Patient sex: F
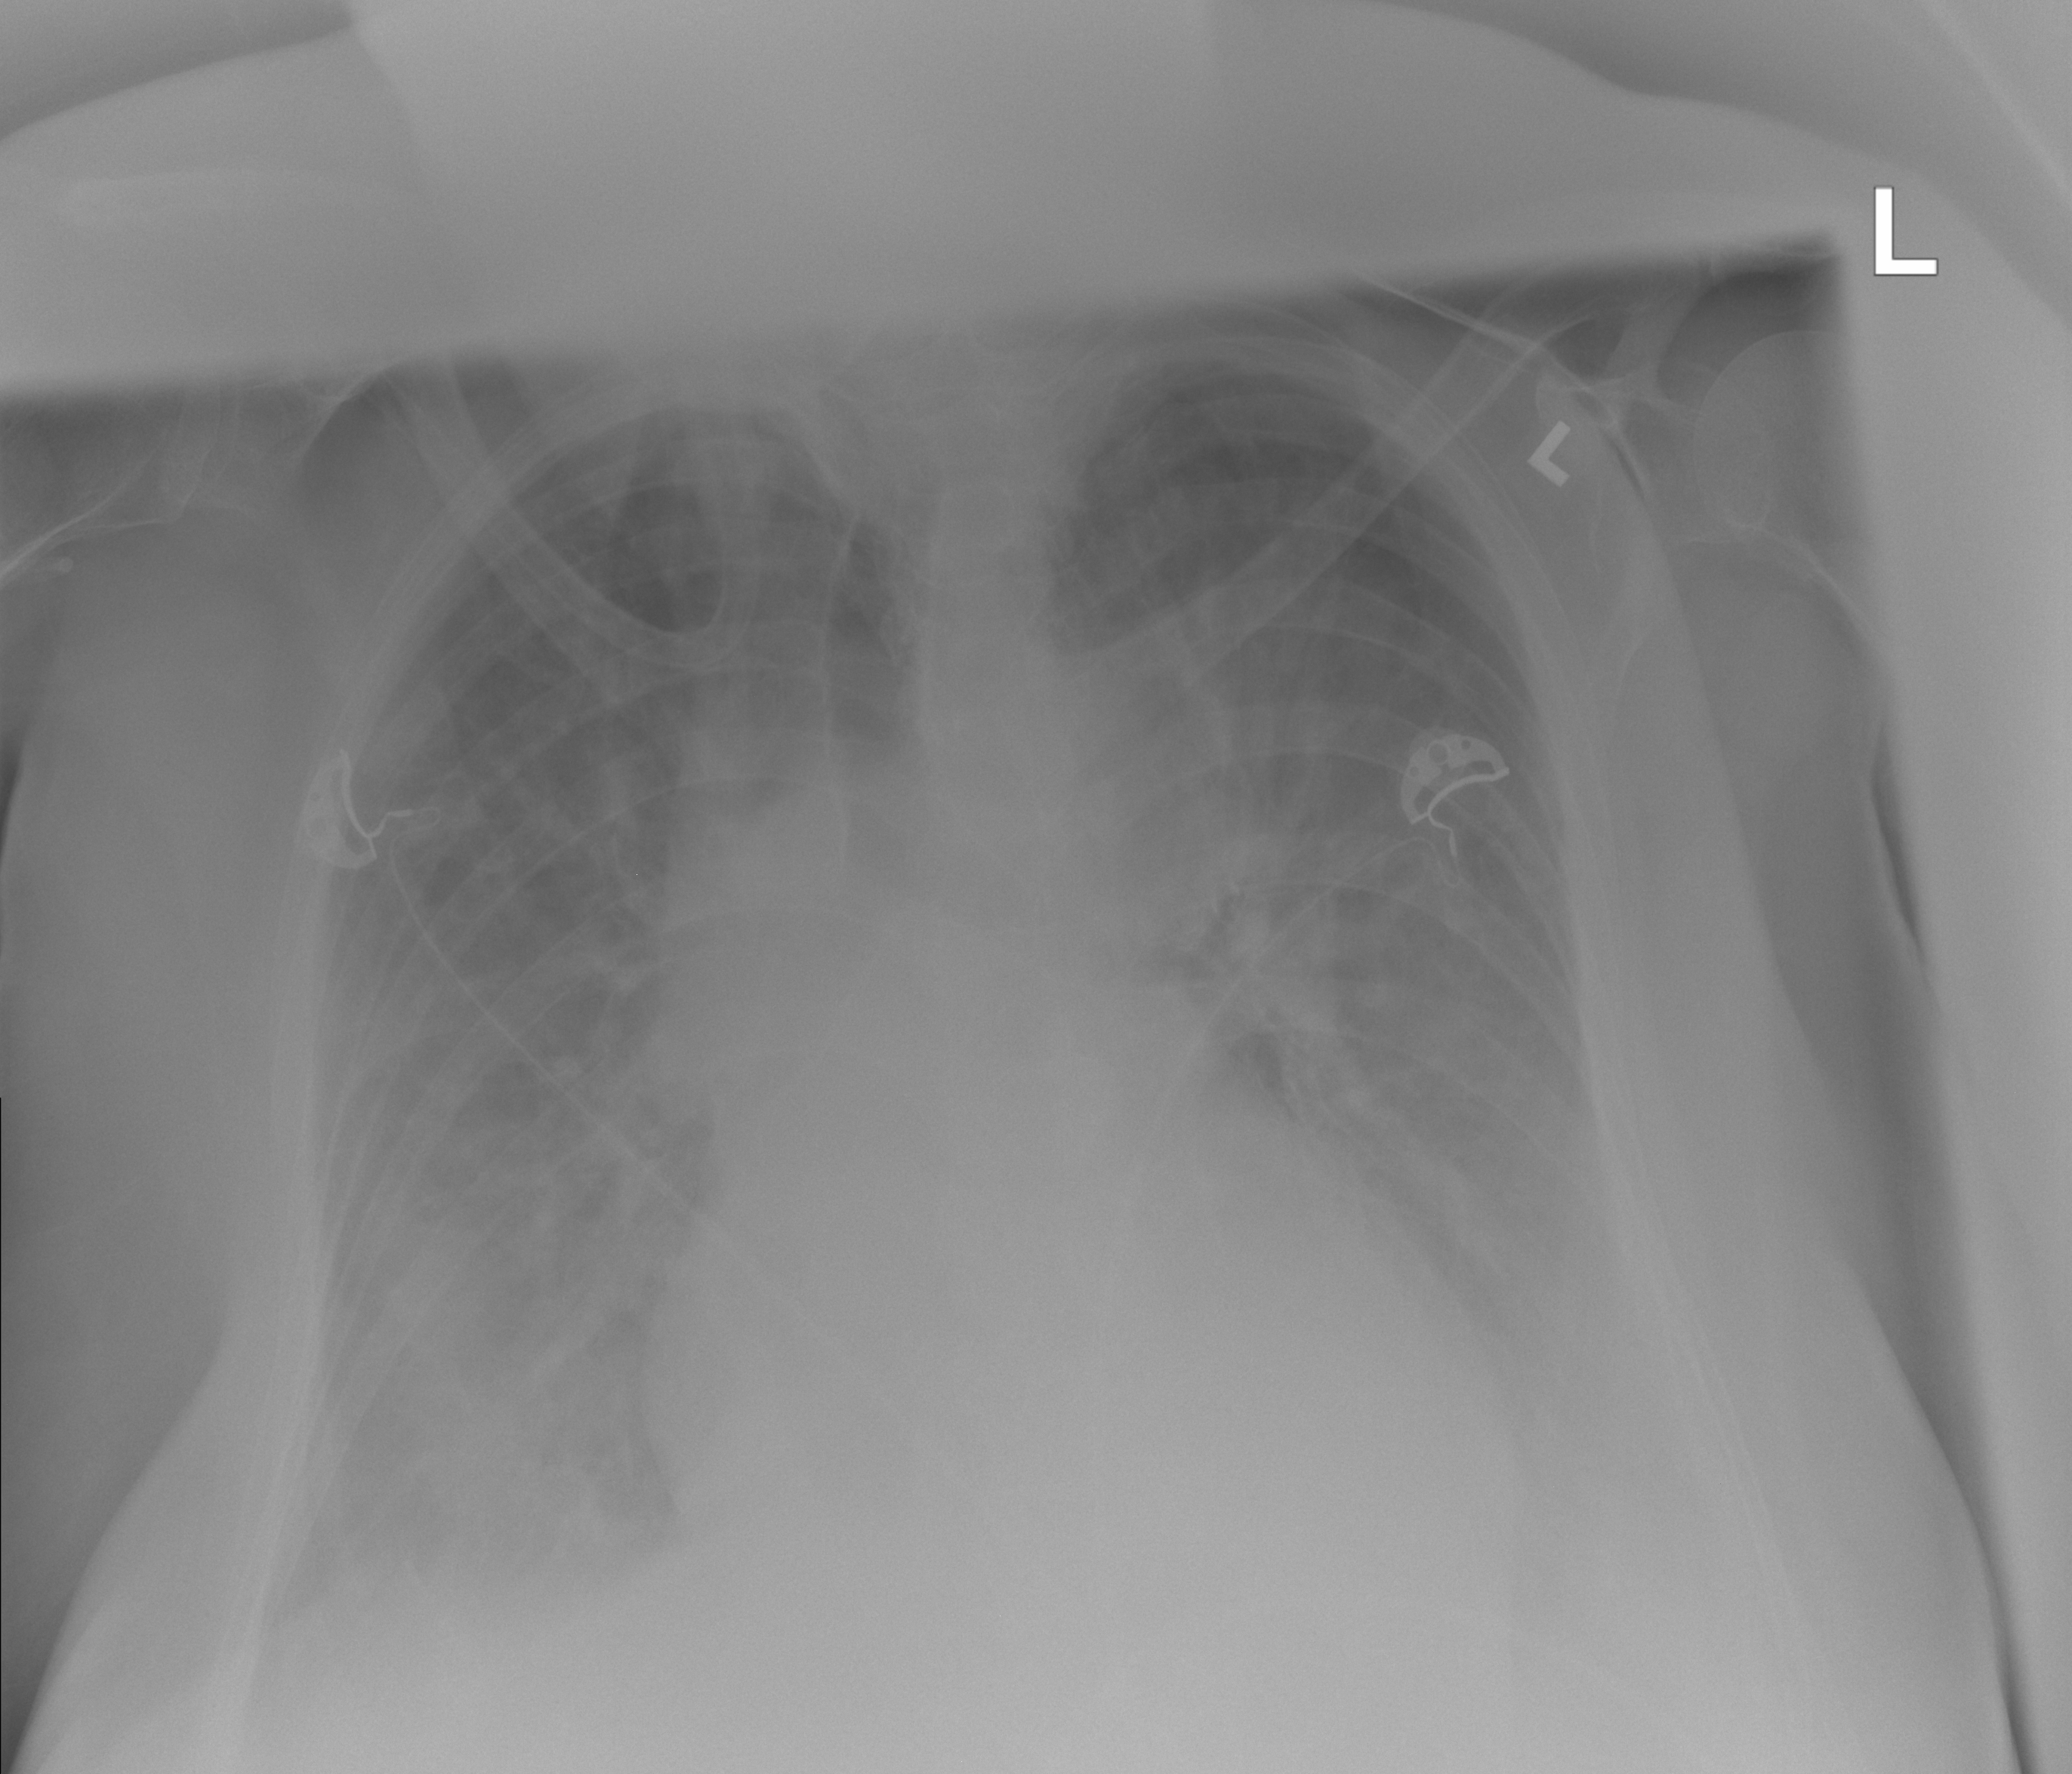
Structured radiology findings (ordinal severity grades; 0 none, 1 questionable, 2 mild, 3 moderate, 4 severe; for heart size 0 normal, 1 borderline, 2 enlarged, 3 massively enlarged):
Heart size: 1
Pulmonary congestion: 2
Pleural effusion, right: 2
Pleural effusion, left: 2
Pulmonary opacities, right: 0
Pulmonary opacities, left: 0
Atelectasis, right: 2
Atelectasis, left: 2